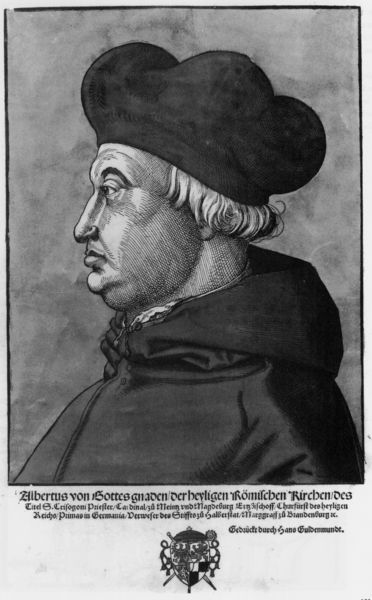
Titel: Bildnis des Albrecht, Markgraf von Brandenburg
Künstler: Erhard Schön
Institution: (Seriendruck)
Schlagwörter: blau, mann, umhang, weiß, grau, hut, mund, nase, ohr, profil, schwarz, stirn, zeichnung, haube, mütze, augen, falten, gesicht, rahmen, bildnis, hals, portrait, porträt, feld, kirche, auge, geistlicher, haare, kutte, mantel, kinn, lippen, locken, renaissance, vase, kopfbedeckung, schrift, grafik, graphik, linien, bischof, papst, dick, inschrift, brauen, seitenansicht, deutsch, religion, druck, schwarz-weiß, schraffur, stich, text, beschriftung, kardinal, kunst, göttin, wappen, doppelkinn, priester, mönch, kupferstich, putti, kaputze, kapuze, fromm, delaunay, albert, seriendruck, albrecht von brandenburg, albertus, stahlstich, albertus von gottes gnaden, läste